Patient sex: F
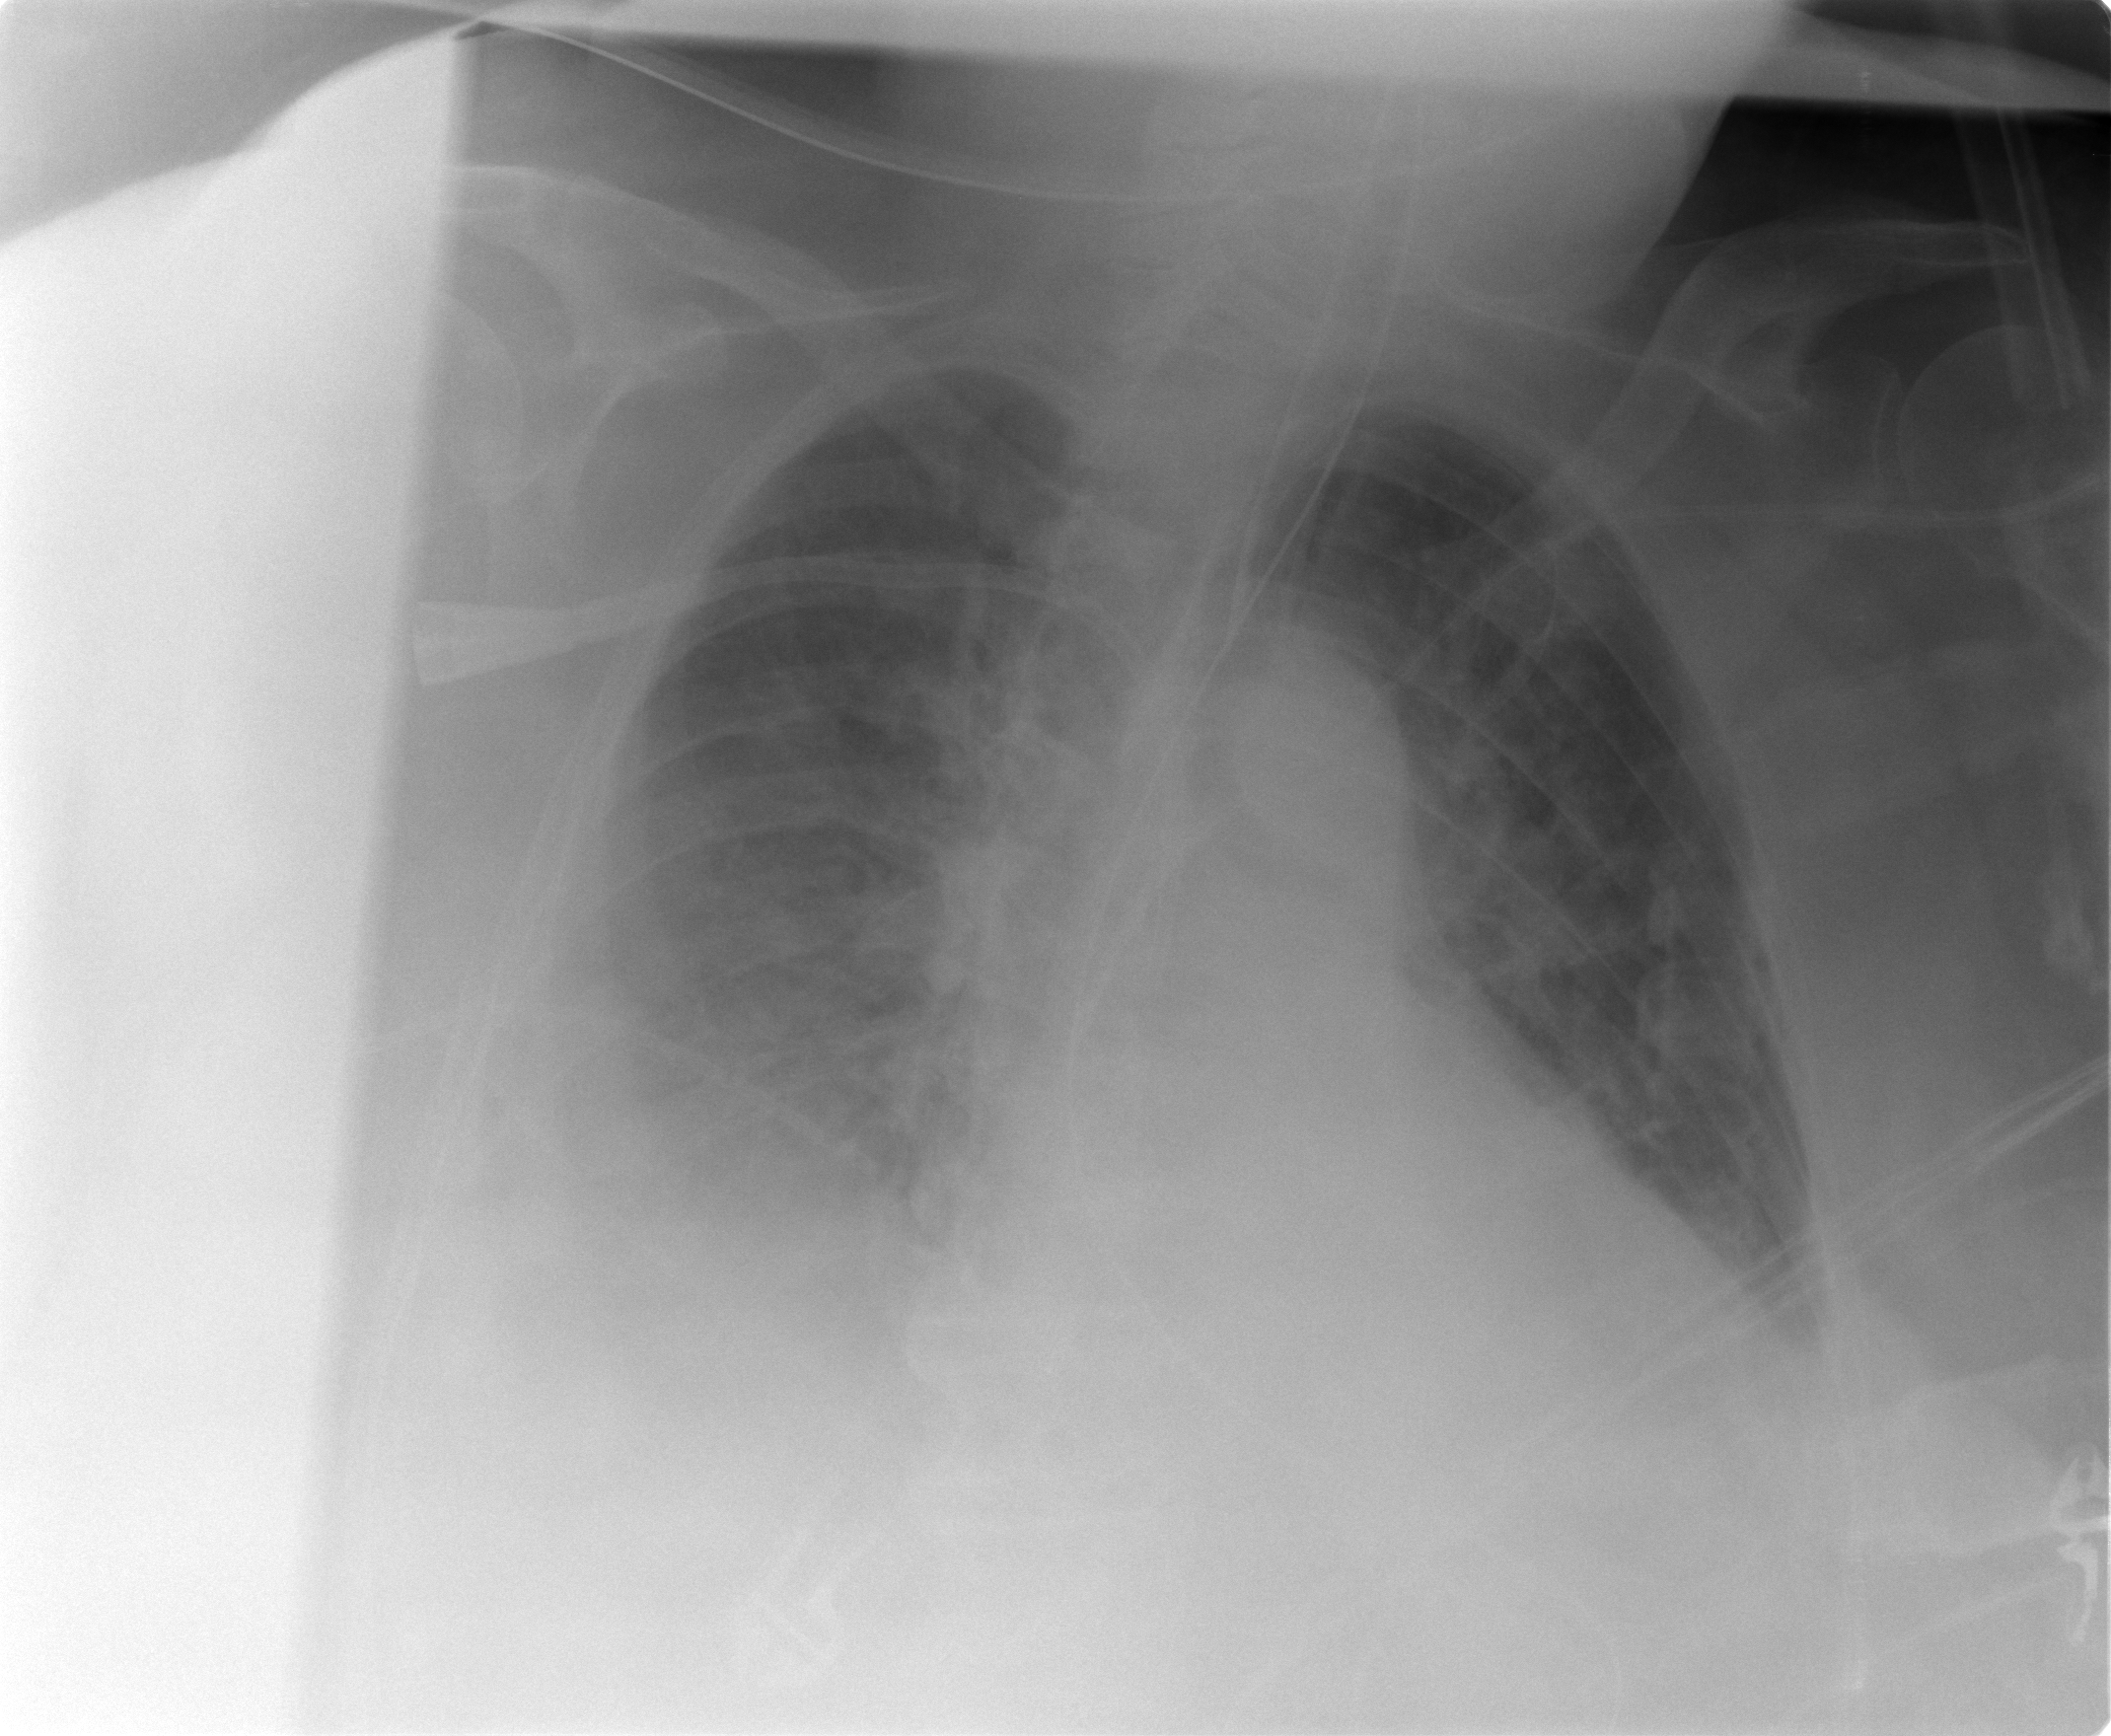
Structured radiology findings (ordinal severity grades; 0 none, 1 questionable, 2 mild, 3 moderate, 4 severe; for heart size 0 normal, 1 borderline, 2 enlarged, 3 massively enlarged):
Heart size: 2
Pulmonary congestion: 2
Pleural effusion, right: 3
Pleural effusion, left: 1
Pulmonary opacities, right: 2
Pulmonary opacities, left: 2
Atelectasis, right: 2
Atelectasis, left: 2